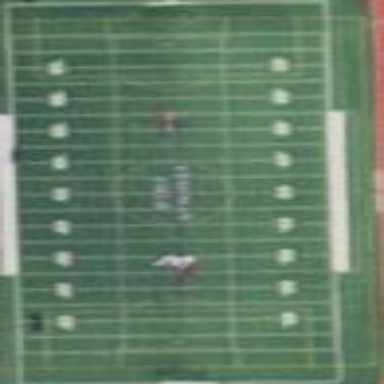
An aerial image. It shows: Pitch for American football.